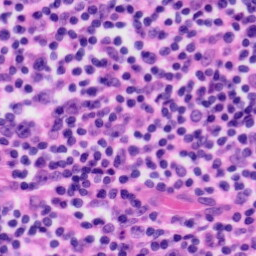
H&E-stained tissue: Tonsil